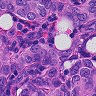
Metastatic tissue present: yes